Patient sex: M
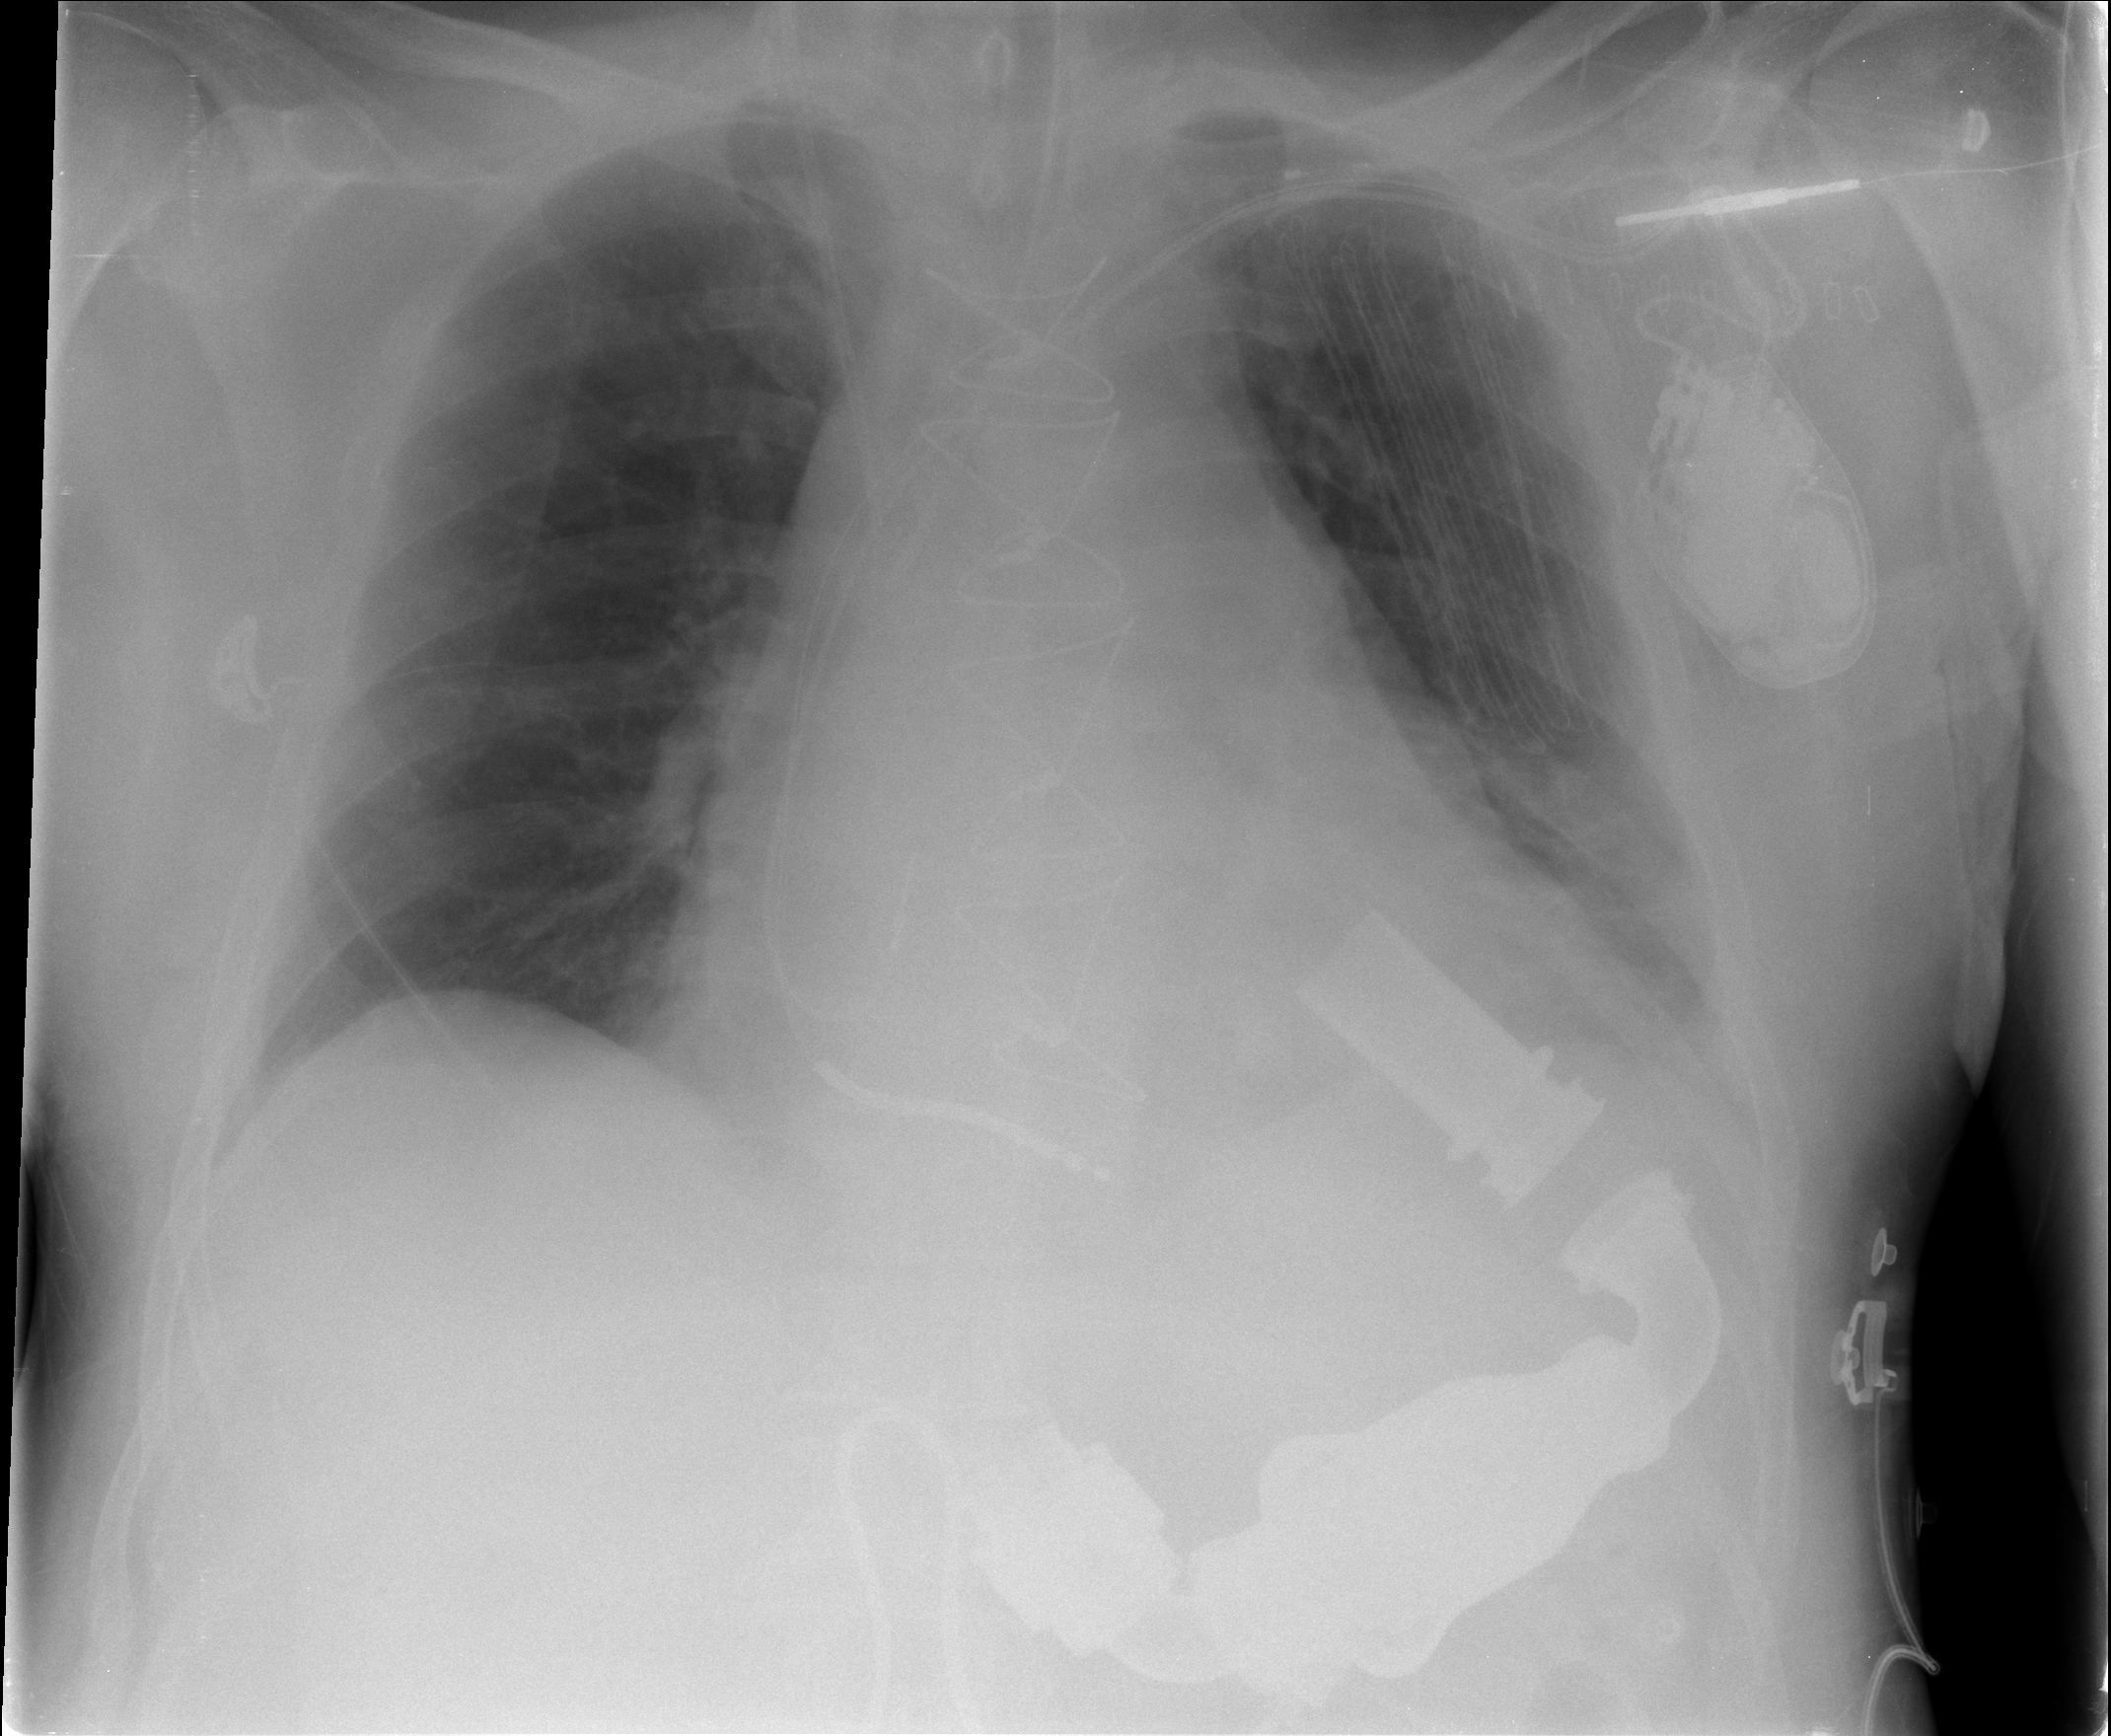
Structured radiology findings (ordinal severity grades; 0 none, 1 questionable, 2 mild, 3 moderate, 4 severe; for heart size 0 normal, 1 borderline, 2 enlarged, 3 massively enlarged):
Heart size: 2
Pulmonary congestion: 0
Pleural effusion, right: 1
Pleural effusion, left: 1
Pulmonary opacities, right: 0
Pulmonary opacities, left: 0
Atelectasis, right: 1
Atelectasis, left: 2